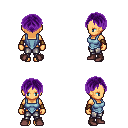
a pixel art fantasy rpg character, female body template, human, tanned skin, blue vest, metal pants, purple parted hairstyle, leather bracers, maroon shoes, four views (front, back, left, right), 2x2 character sprite sheet, small pixel art, hard edges, no anti-aliasing